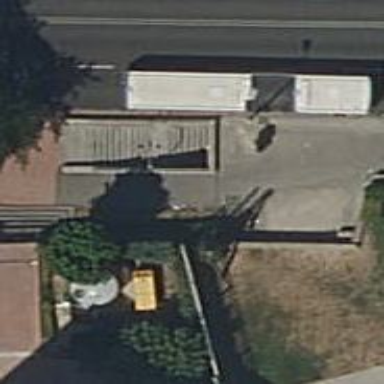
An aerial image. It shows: Tunnel with steps along the road.